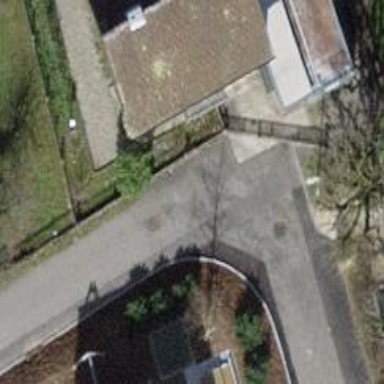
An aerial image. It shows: Residential road with asphalt surface.